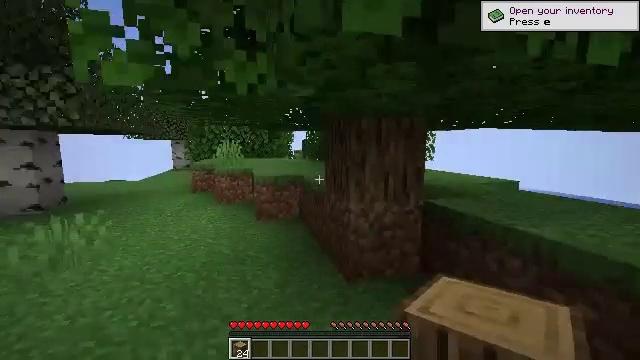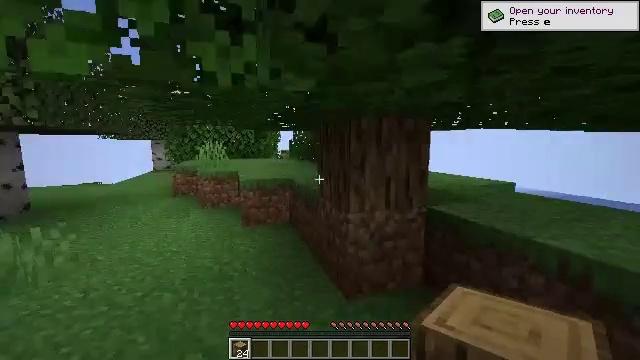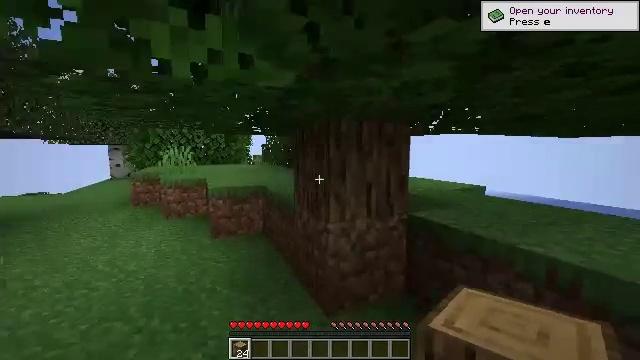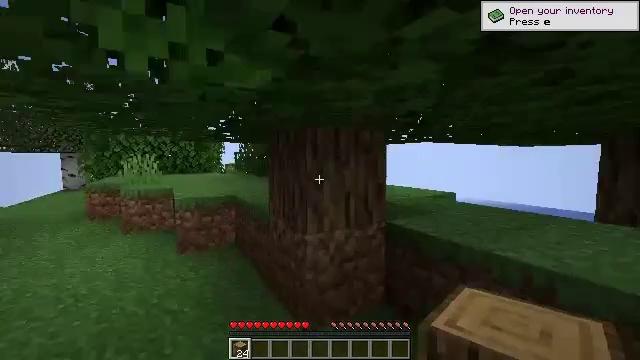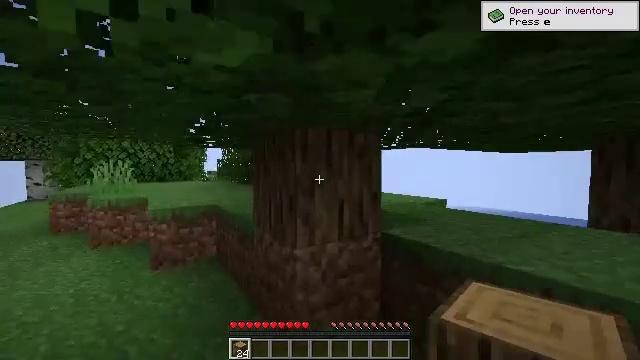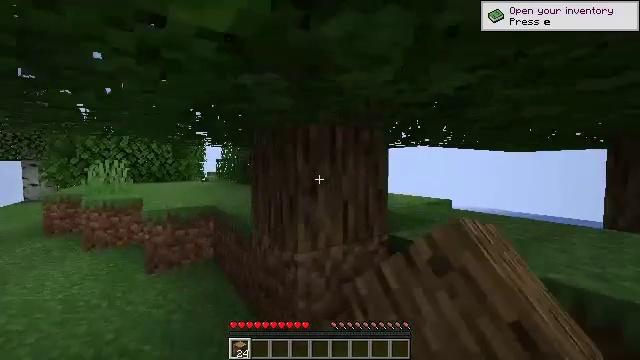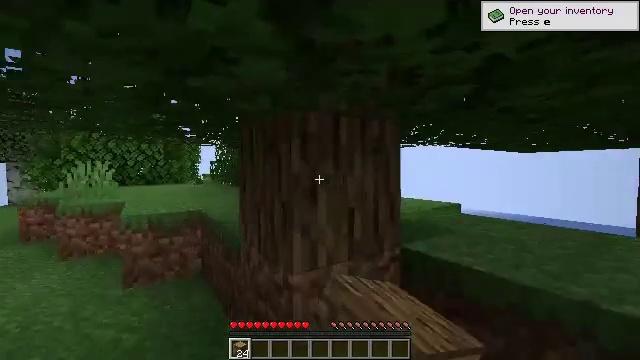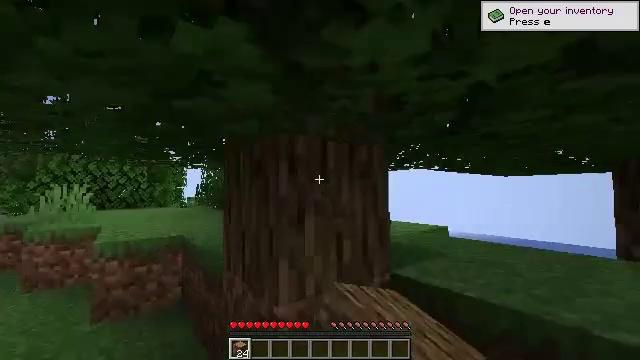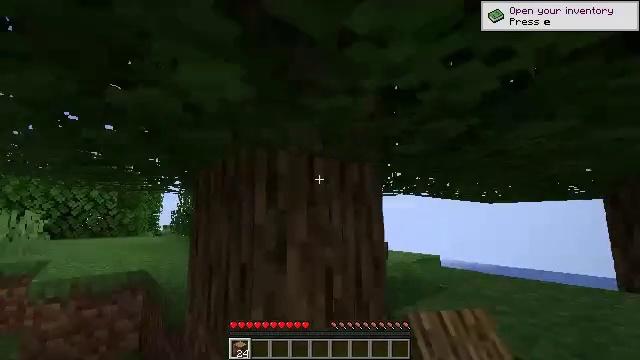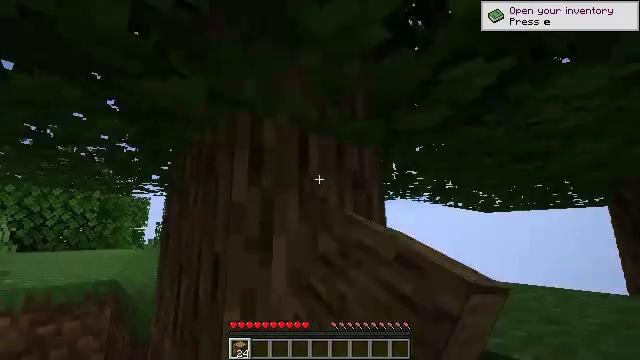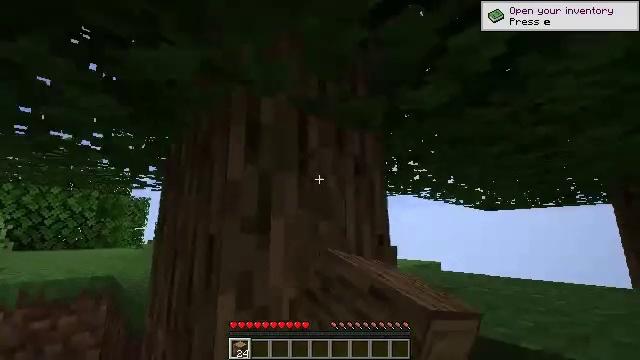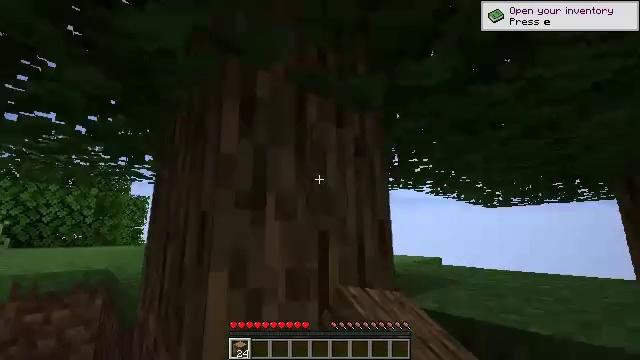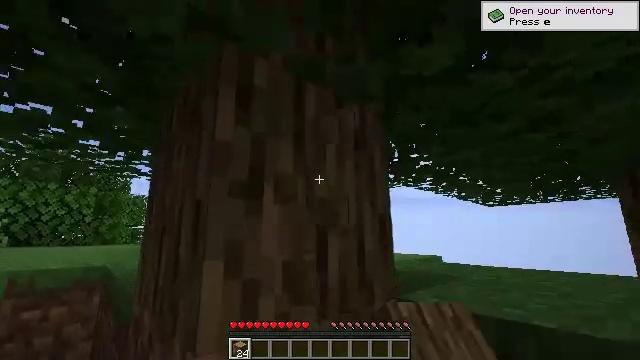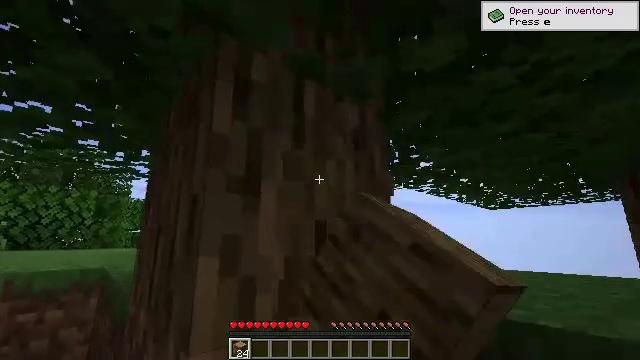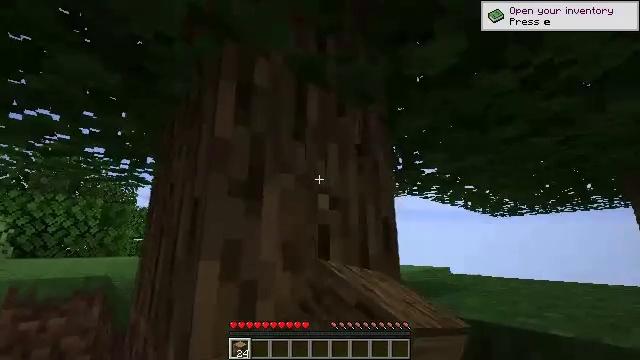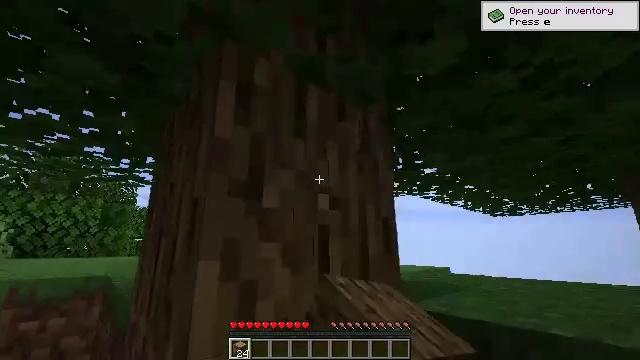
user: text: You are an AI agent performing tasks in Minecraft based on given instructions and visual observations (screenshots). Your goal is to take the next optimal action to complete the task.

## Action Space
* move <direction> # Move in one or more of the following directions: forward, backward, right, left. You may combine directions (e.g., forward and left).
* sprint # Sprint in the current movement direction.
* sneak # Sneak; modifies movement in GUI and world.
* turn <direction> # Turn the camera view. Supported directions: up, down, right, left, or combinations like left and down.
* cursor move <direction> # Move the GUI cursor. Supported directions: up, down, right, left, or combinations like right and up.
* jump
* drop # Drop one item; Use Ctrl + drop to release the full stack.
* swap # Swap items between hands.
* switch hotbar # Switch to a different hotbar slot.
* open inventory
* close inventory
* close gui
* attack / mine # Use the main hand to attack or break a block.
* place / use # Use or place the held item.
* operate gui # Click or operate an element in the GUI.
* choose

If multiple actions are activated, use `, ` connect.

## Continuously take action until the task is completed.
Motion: motion action
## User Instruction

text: Cut down the tree and harvest oak logs.
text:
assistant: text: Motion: move forward, turn right
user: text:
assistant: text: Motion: move forward, turn right and up
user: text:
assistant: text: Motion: move forward, turn right and up
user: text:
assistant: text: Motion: move forward, turn right and up, attack / mine
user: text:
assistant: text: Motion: move forward, attack / mine
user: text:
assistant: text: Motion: move forward, attack / mine
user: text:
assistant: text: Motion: move forward, turn right and up, attack / mine
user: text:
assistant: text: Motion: move forward, sneak, turn right and up, attack / mine
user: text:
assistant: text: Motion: move forward, sneak, turn right and up, attack / mine
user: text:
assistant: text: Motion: sneak, attack / mine
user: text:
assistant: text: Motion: sneak, attack / mine
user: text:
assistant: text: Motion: sneak, attack / mine
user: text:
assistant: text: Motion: sneak, attack / mine
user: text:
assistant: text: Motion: sneak, turn up, attack / mine
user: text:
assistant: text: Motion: sneak, attack / mine
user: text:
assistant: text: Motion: sneak, attack / mine
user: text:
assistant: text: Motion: sneak, attack / mine
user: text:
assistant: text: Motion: sneak, attack / mine
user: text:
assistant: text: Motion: sneak, attack / mine
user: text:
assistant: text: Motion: sneak, attack / mine
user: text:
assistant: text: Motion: move right, sneak, turn left, attack / mine
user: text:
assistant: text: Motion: move forward and move right, sneak, turn left and up, attack / mine
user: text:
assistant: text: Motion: move forward and move right, sneak, turn left and up, attack / mine
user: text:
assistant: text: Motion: move forward and move right, sneak, turn left, attack / mine
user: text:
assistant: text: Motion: move right, sneak, turn left, attack / mine
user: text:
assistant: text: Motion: move right, sneak, turn left, attack / mine
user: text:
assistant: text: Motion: move right, sneak, turn left, attack / mine
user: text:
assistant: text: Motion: move right, sneak, turn left, attack / mine
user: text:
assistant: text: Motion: move right, sneak, turn left, attack / mine
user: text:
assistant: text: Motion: sneak, turn left and up, attack / mine